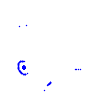
Particle: kaon